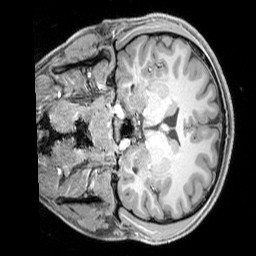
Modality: T1w
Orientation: coronal
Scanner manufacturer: siemens
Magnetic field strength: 3 T
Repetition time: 2.3 s
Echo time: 0.00226 s